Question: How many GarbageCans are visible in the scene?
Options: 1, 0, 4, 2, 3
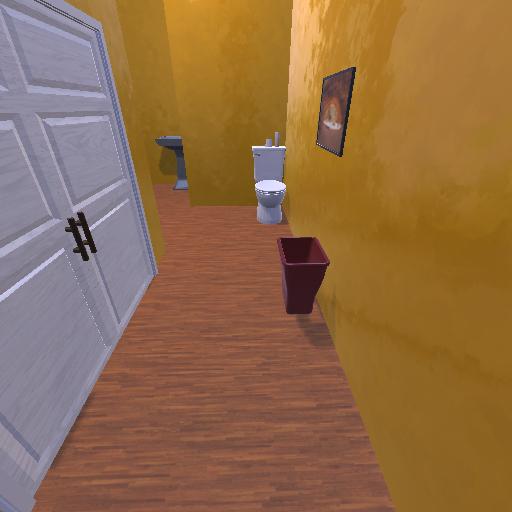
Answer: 1